Question: Ok this may sound as if I didn't do any research but I did. I have this form:

and I want to use it for any amount of players I want by dynamically adding labels and textboxes which was OK. However I find that space in the middle very tedious. How can I set the components to be sort of packed depending on how many components I have. I remember using Java, there was a method to pack components but there seems to be no such thing in C#. I researched about anchor and dock but I'm hoping maybe there is a simpler way?
If not, how do you suggest I do this please?
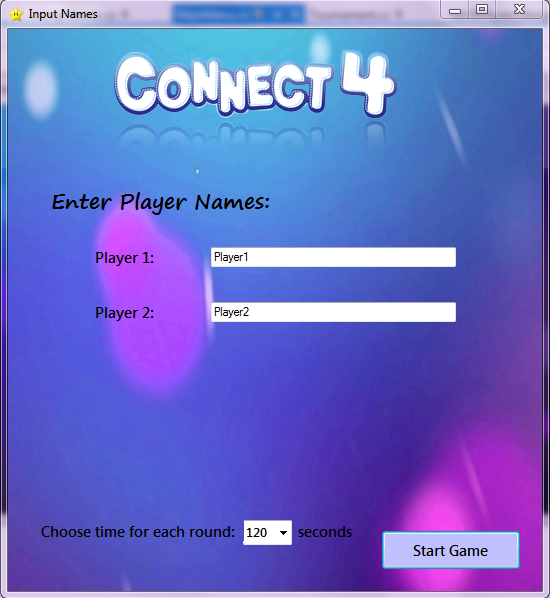
Answer: I would create a class that holdst properties like "PlayerNo" (Int32) and "PlayerName" (String).
Let's call the class "PlayerInfo".
Secondly I would create an ObservableCollection of PlayerInfo and add the number of players there.
Let's call it Players. I would create Dependency Property for all properties so I can use my classes in XAML, and inegrit INotifyPropertyChanged so the UI updates automatically.
'''
this.Players = new ObservableCollection<PlayerInfo>();
this.Players.Add(new PlayerInfo() { PlayerNo=0, PlayerName=null });
this.Players.Add(new PlayerInfo() { PlayerNo=1, PlayerName=null });
this.Players.Add(new PlayerInfo() { PlayerNo=2, PlayerName=null });
'''
Then I would create an ItemsPresenter control in the XAML that has a binding from the ItemsSource to the Players property in the model class. You can even fill "PlayerName" and more based on the players of the previous round etc etc. I have illustrated it by setting it to "null" (which of course is not necessary, only illustrative)
'''
<ItemsControl ItemsSource="{Binding Path=Players, Mode=OneWay}">
<ItemsControl.ItemsPanel>
<StackPanel Orientation="Vertical" />
</ItemsControl.ItemsPanel>
<ItemsControl.ItemTemplate>
<DataTemplate>
<StackPanel Orientation="Horizontal" Margin="0,20,0,0">
<TextBlock Text="Player" />
<TextBlock Text="{Binding Path=PlayerNo, Mode=OneWay}" Margin="10,0,20,0" />
<TextBox Text="{Binding Path=PlayerName, Mode=TwoWay}" Width="200" />
</StackPanel>
</DataTemplate>
<ItemsControl.ItemTemplate>
</ItemsControl>
'''
For the ItemsPresenter class, I would create a ItemTemplate that holds a TextBlock that is showing "Player" followed by the "PlayerId" number. And I would use a TextBox that has a binding from the Text property to the item's "PlayerName" property.
This way, I would have little codebehind and little XAML. It's an easy solution.
And I would also have the player details all ready to use.